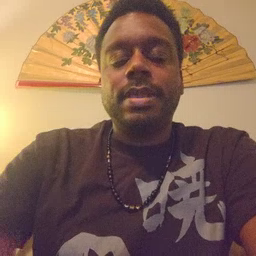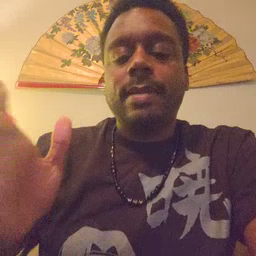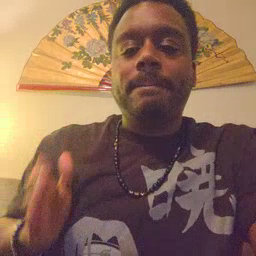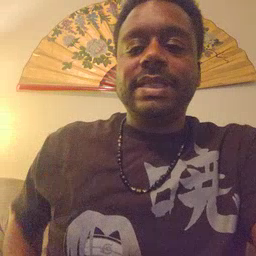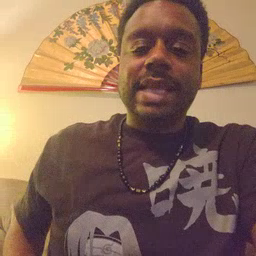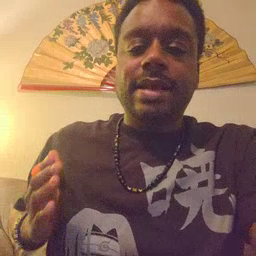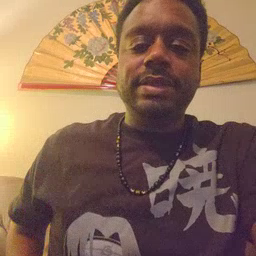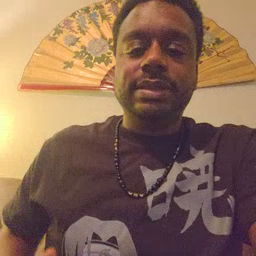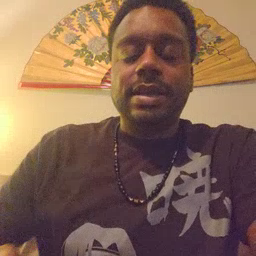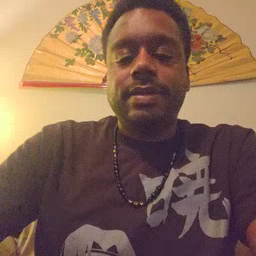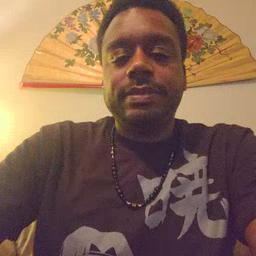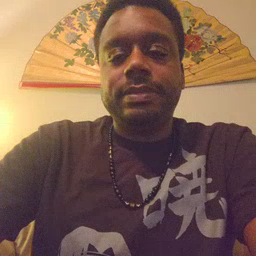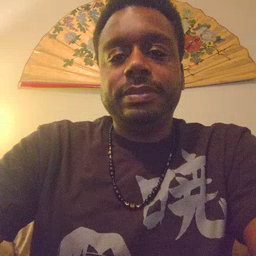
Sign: beside